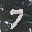
Label: 7